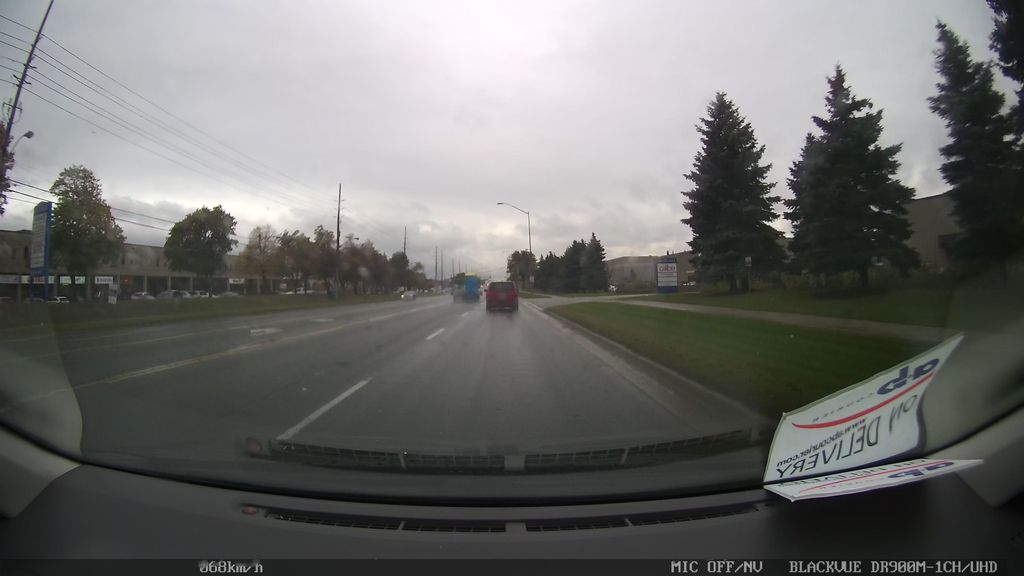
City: toronto